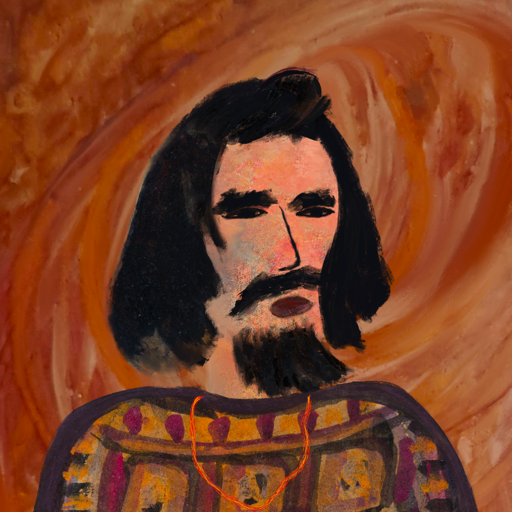
Background: Pious_Lady, Head And Neck Side: Irani, Face Side: Mosgoul, Bust: Doll, Hair Side: Mosgoul, Head Accessory: Blank, Second Necklace: Gypsy_Mother_2, Necklace: Blank, Baby: Blank